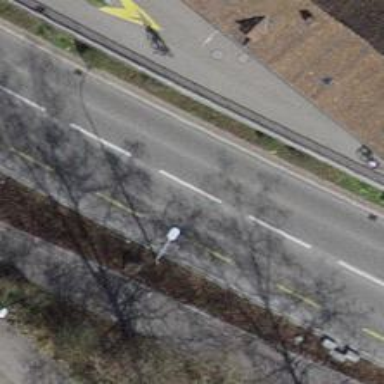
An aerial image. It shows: Primary highway with separate sidewalk.